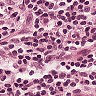
Metastatic tissue present: no